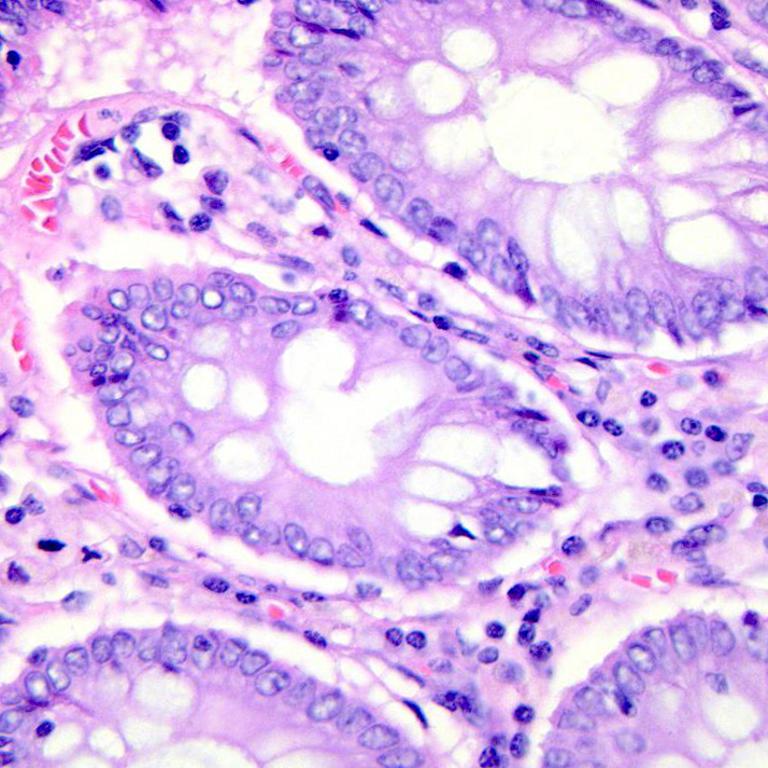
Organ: colon
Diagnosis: benign